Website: macys
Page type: delivery-shipping
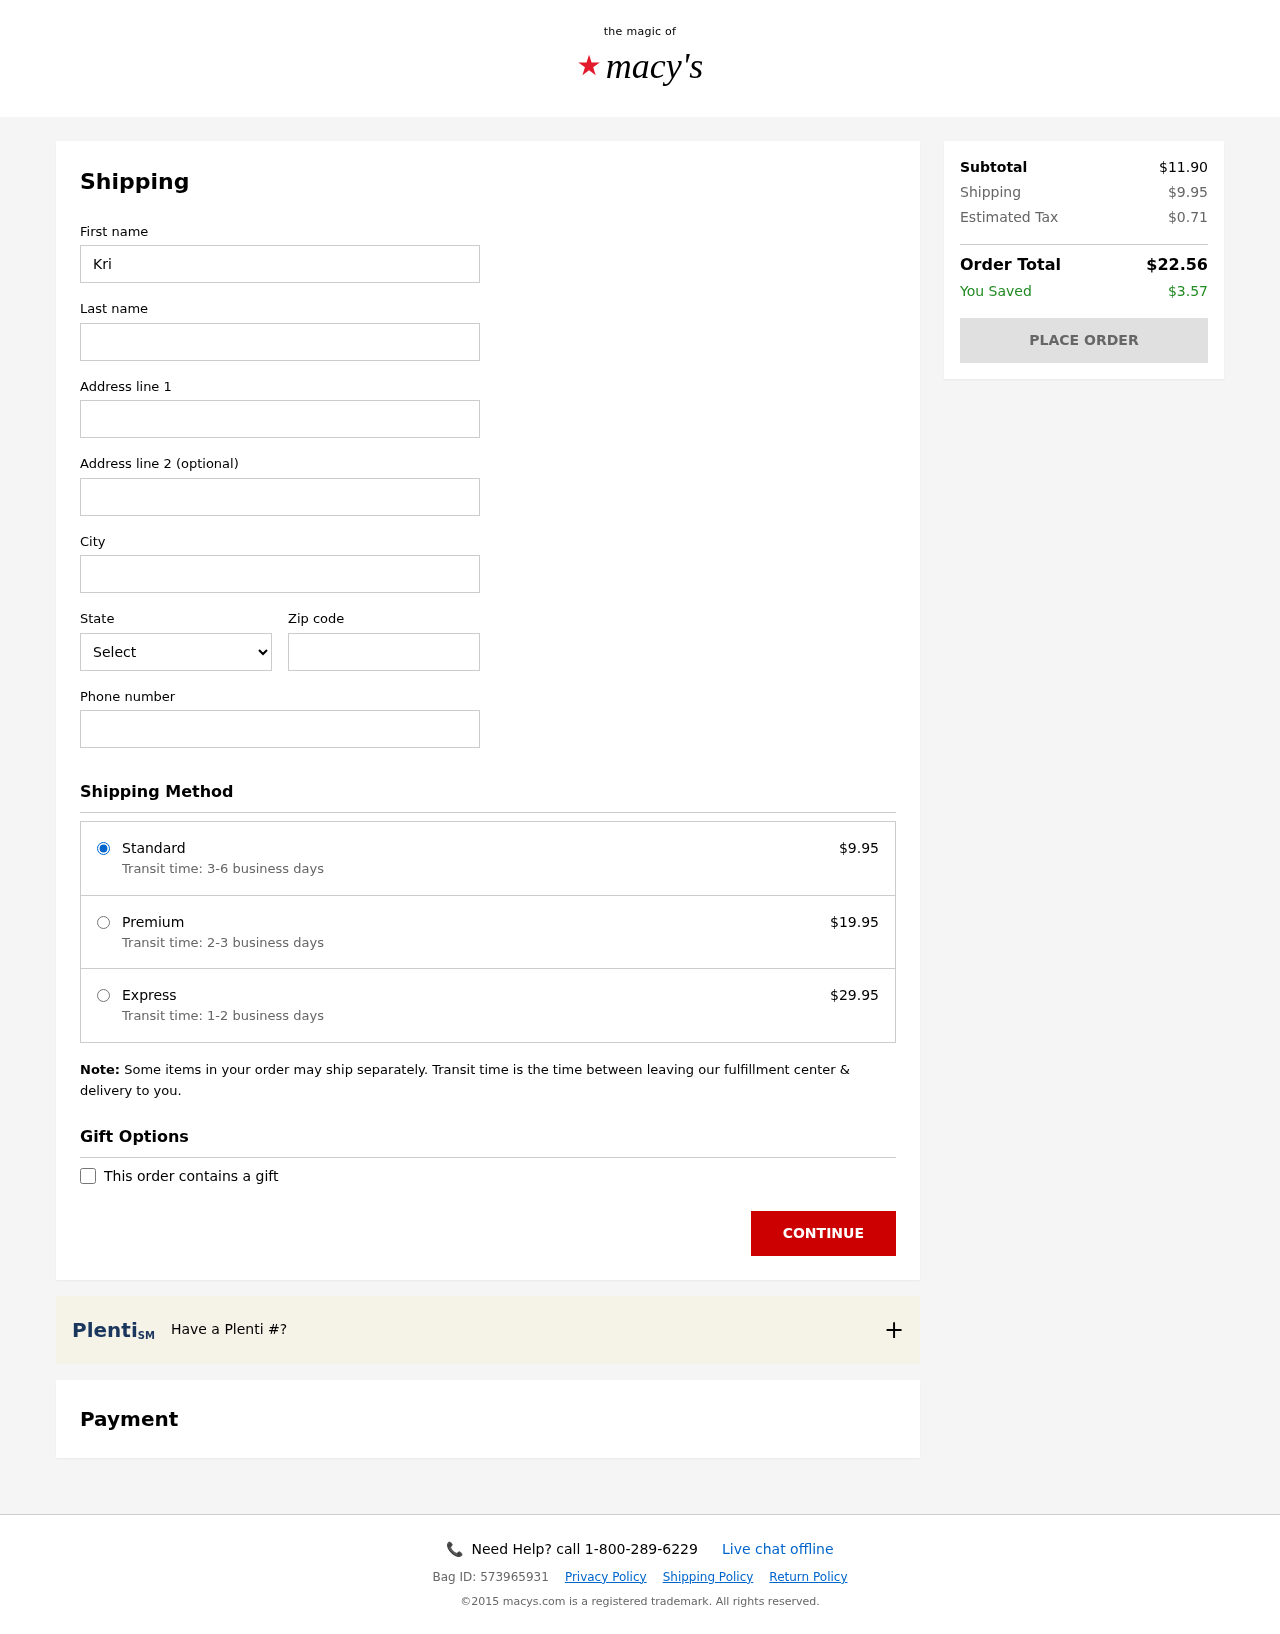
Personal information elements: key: PII_CITY
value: Munozmouth
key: PII_FIRSTNAME
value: Kristy
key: PII_LASTNAME
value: Taylor
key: PII_PHONE
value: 7367965658
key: PII_POSTCODE
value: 12861
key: PII_STATE_ABBR
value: SC
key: PII_STREET
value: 7863 Saunders Avenue Apt. 538
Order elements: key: ORDER_SHIPPING_COST
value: $9.95
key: ORDER_SHIPPING_PREMIUM
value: $19.95
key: ORDER_SHIPPING_EXPRESS
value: $29.95
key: ORDER_SUBTOTAL
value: $11.90
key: ORDER_TAX
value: $0.71
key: ORDER_TOTAL
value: $22.56
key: ORDER_SAVINGS
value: $3.57